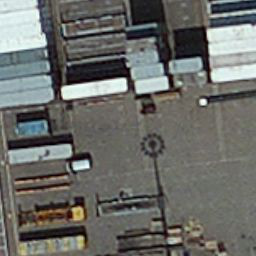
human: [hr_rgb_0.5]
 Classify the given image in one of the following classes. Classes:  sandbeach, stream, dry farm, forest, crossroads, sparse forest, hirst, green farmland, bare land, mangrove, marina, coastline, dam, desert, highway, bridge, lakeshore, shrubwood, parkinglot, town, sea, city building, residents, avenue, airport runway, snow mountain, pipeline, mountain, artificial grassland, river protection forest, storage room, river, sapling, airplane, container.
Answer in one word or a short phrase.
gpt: container